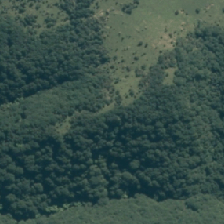
Land cover: manuka_kanuka